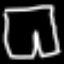
Label: pants